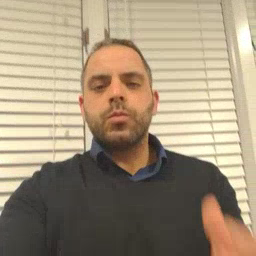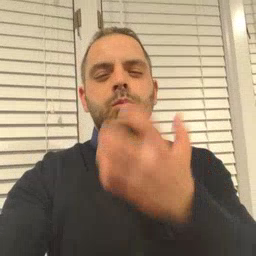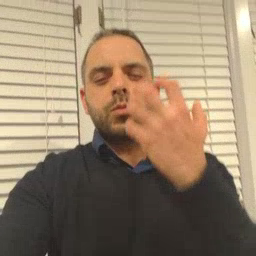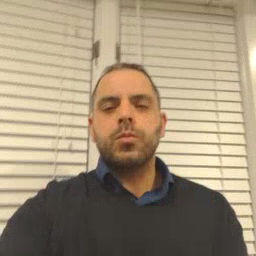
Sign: mad